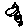
Label: square